Field crop: maize
Growth stage: 2
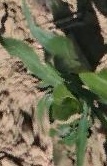
Species: maize